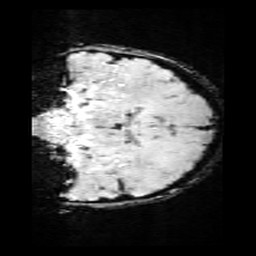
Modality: SWI
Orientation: coronal
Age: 13
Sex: female
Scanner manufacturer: siemens
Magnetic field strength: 3 T
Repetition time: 0.027 s
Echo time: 0.02 s